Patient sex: F
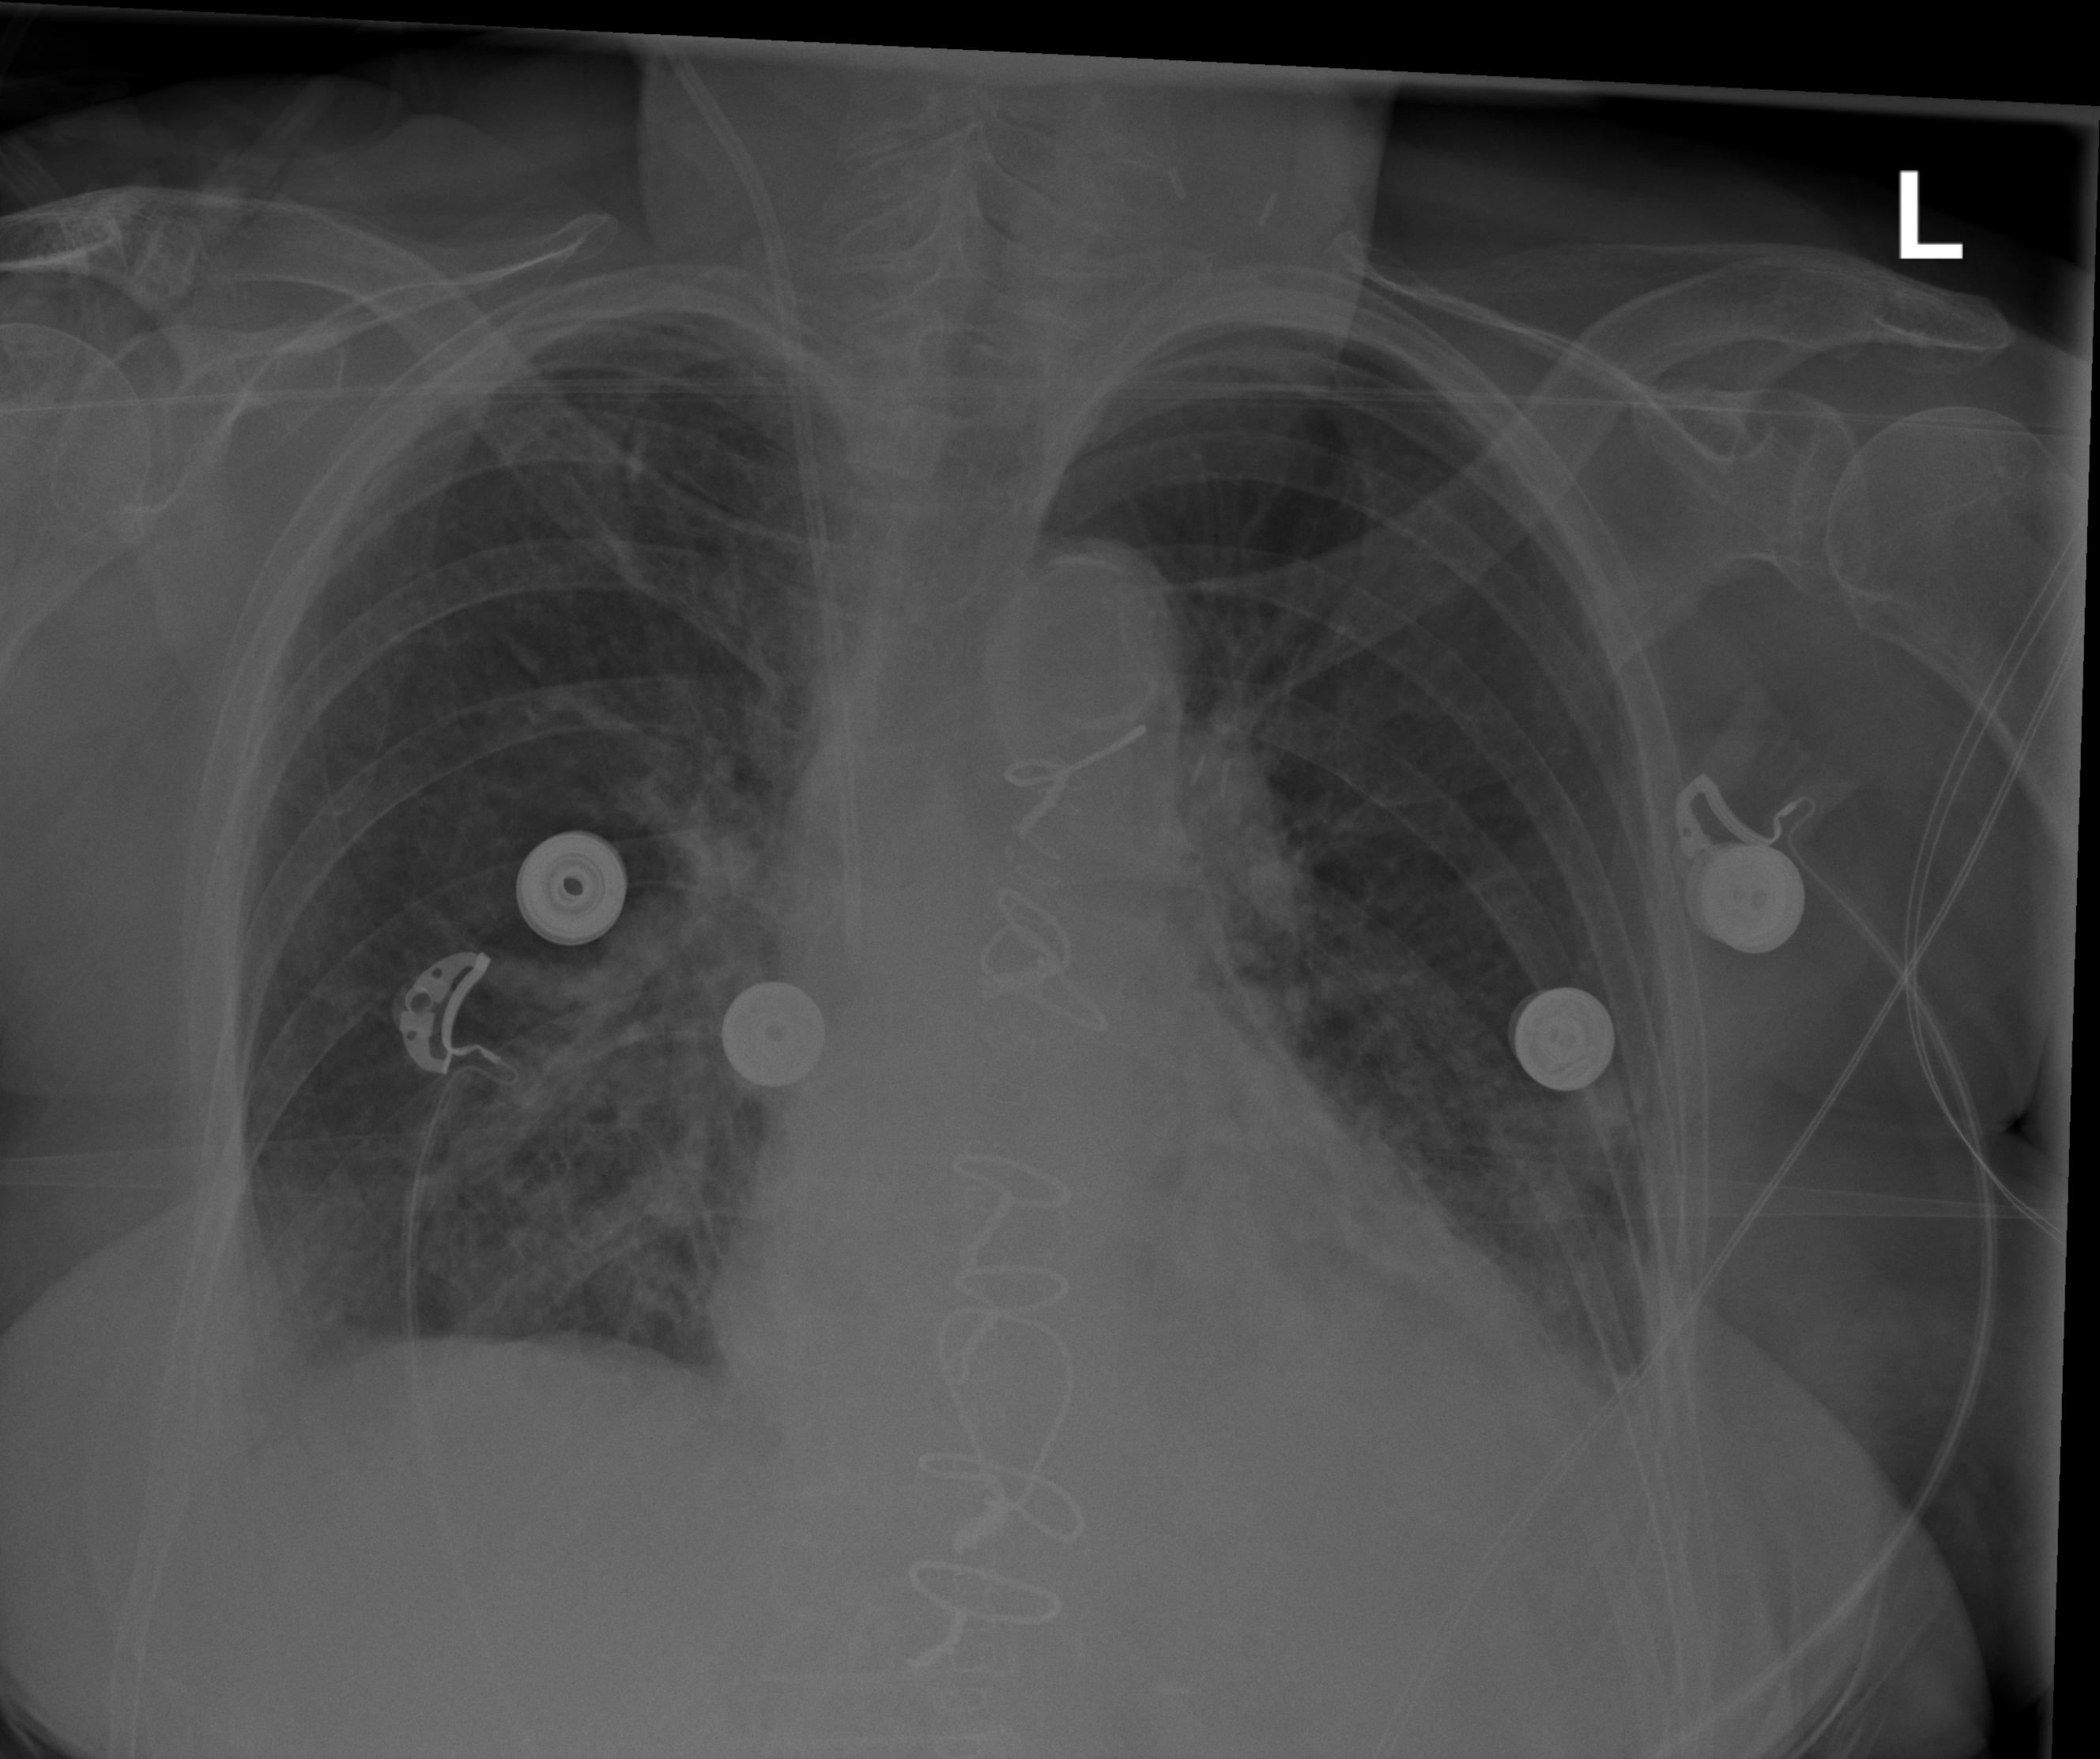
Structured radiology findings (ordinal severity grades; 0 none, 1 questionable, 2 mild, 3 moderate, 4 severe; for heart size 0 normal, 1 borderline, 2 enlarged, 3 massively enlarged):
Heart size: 1
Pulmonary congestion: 0
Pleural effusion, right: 2
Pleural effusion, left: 2
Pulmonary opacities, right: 2
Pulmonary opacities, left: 3
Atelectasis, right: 2
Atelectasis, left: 1